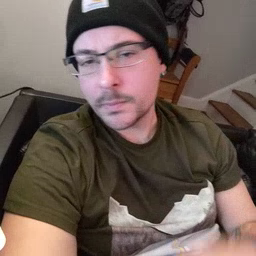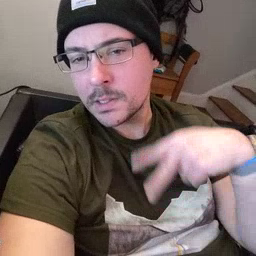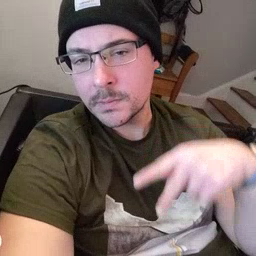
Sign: dance